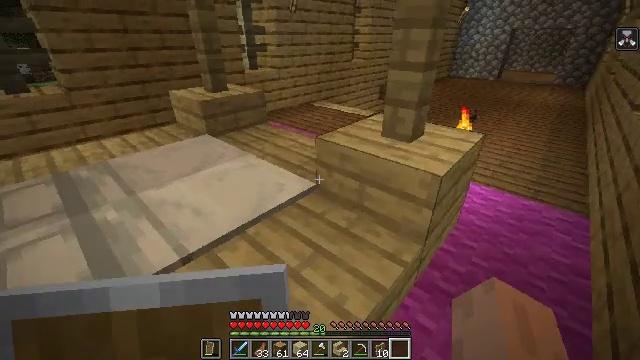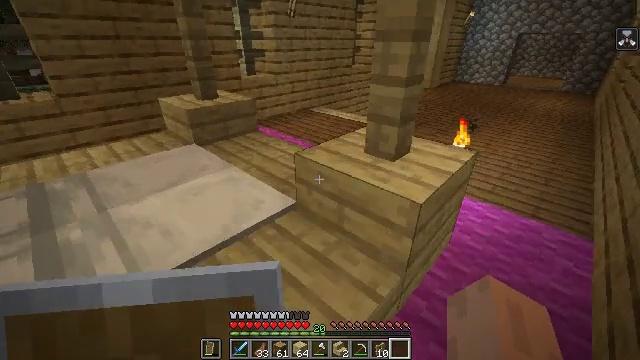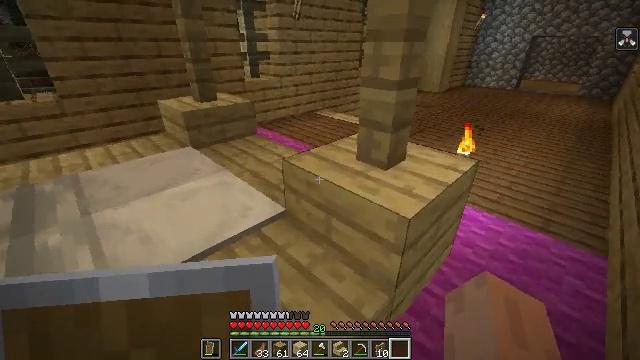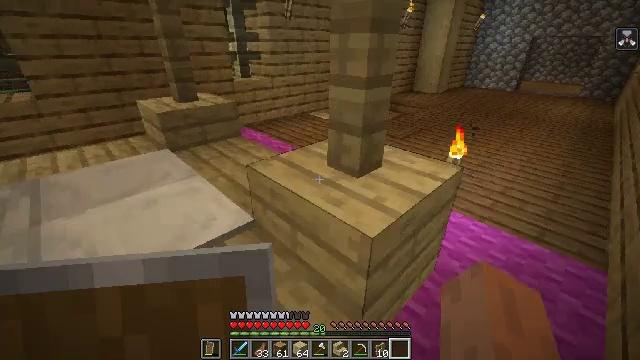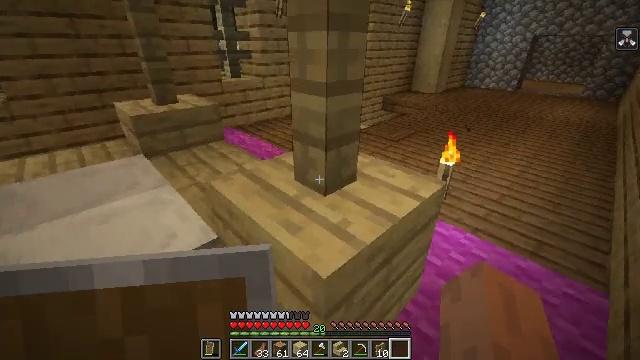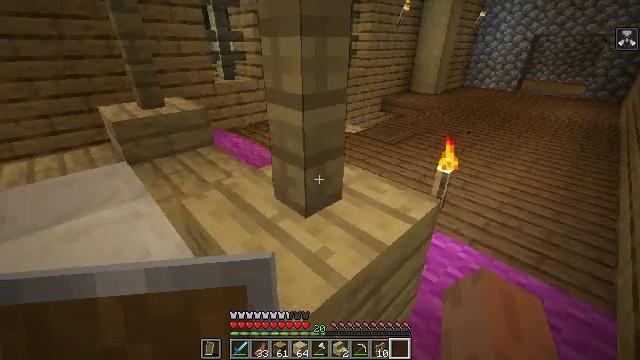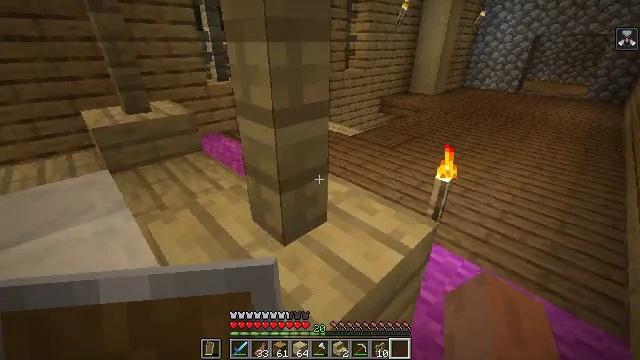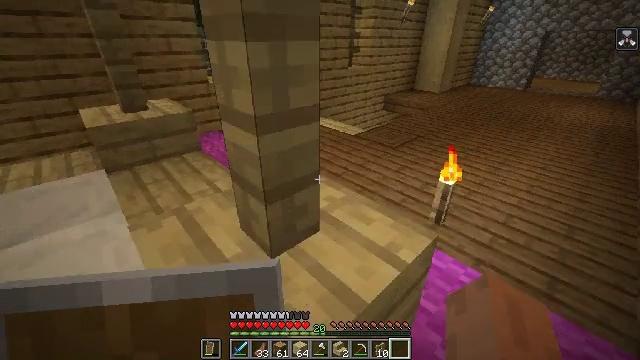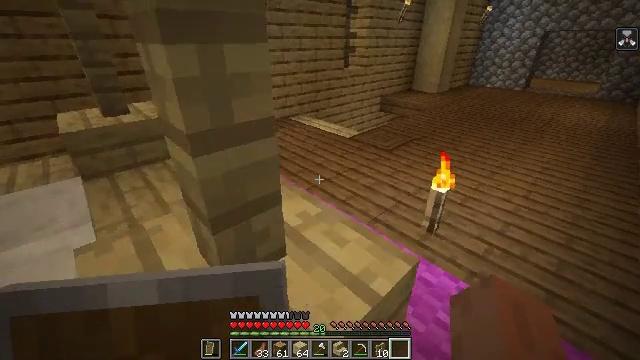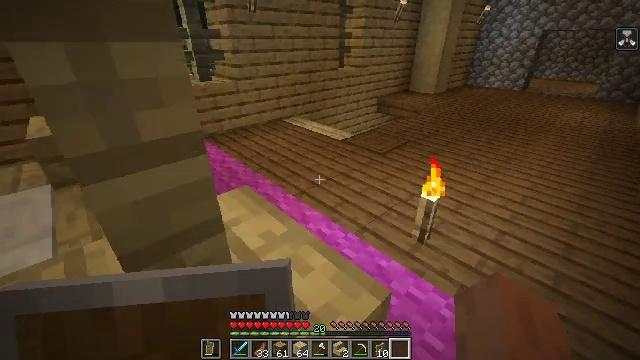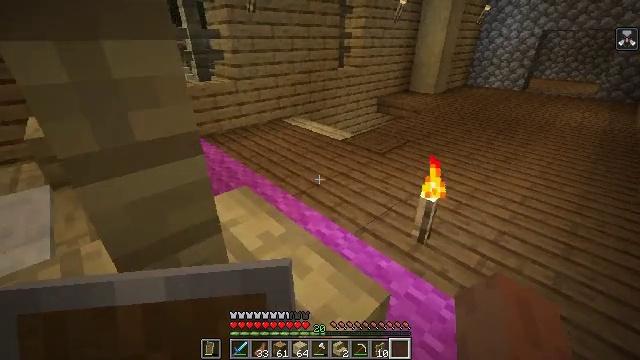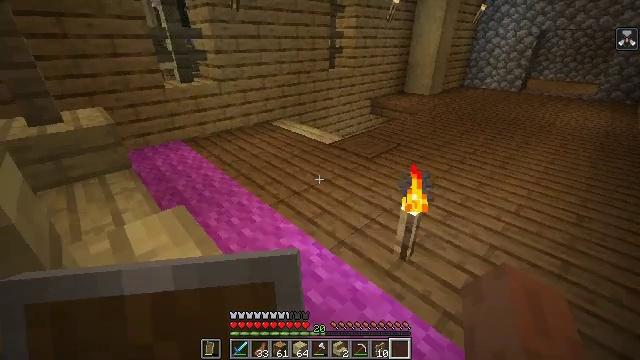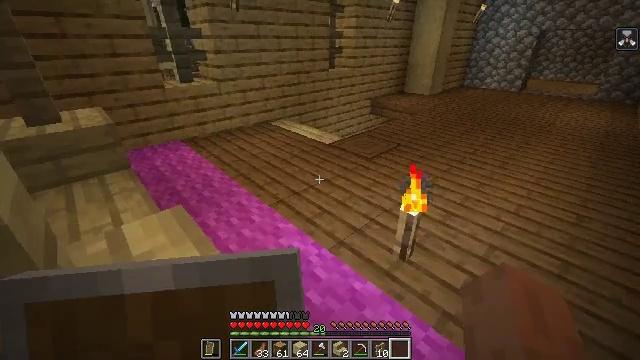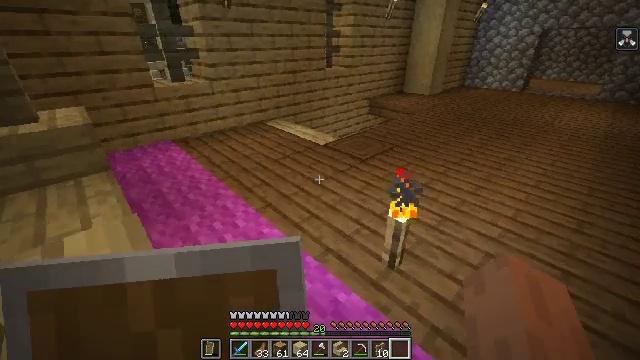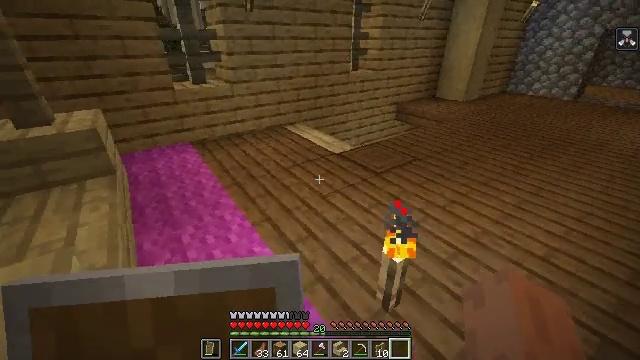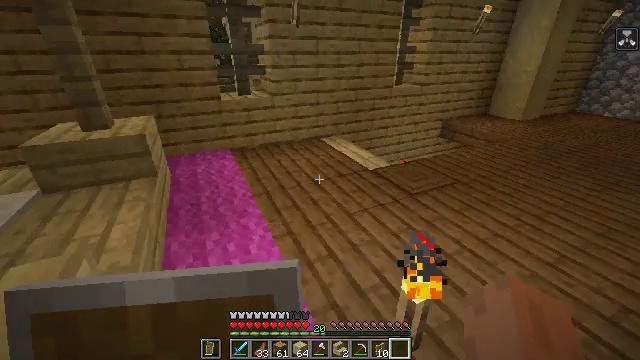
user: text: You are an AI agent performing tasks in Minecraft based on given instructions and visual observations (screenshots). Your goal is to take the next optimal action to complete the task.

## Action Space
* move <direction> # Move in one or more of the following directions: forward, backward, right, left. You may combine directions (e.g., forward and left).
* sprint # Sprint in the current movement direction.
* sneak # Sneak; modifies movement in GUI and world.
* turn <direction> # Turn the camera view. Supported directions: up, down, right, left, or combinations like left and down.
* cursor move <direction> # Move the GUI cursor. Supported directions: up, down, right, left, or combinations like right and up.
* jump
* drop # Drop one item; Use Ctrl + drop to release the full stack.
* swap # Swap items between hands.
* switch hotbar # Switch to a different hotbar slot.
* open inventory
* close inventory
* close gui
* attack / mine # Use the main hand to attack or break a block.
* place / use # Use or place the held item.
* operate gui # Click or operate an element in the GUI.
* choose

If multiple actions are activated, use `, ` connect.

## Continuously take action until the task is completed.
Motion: motion action
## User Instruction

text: Open the crafting table and craft a light gray carpet.
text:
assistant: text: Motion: move forward and move right, turn left
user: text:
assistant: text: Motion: move forward and move right, turn left
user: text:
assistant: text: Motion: move forward and move right
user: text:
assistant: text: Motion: move forward and move right
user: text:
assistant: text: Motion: move forward
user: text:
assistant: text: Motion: move forward
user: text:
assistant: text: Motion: move forward, turn left
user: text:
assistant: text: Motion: move forward
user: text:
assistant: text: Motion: move forward
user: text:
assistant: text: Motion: move forward and move right
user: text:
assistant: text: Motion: move forward and move right
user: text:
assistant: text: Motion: move forward and move right
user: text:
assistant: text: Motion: move forward and move right
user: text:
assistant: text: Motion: move forward and move right, turn left
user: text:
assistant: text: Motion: move forward and move right, turn left and up
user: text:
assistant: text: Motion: move forward and move right, turn left and up
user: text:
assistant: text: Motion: move forward and move right, turn left and up
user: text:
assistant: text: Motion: move forward and move right, turn left
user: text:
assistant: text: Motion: move forward and move right, turn left and up
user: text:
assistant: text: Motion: move forward and move right, turn left
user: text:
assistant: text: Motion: move forward and move right, turn left and up
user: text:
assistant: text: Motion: move forward and move right, turn left
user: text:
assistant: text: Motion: move forward and move right
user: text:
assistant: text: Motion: move forward and move right
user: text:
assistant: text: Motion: move forward and move right, turn left
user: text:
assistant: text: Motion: move forward and move right, turn left
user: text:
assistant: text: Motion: move forward and move right, turn left
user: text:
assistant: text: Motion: move forward and move right
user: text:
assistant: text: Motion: move forward and move right
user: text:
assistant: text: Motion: move forward and move right, turn left